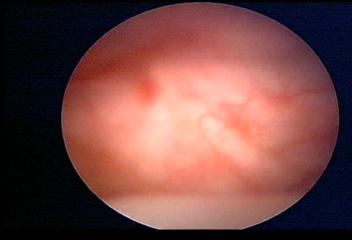
Modality: WLC
Class: Normal mucosa
Bladder cancer association: No